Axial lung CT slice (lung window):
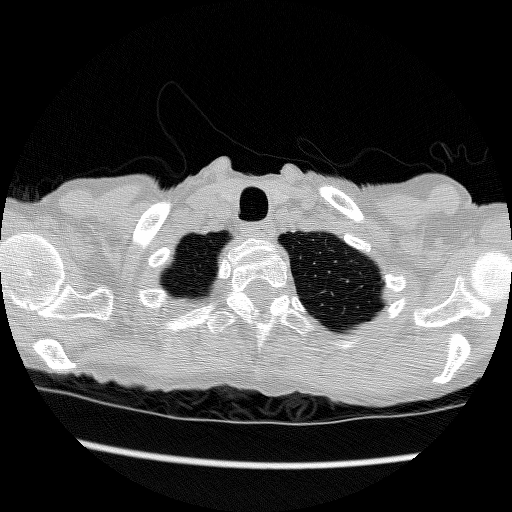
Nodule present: no